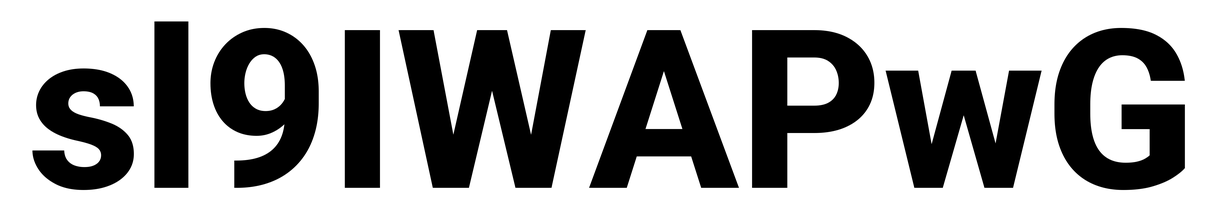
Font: Roboto_ExtraBold